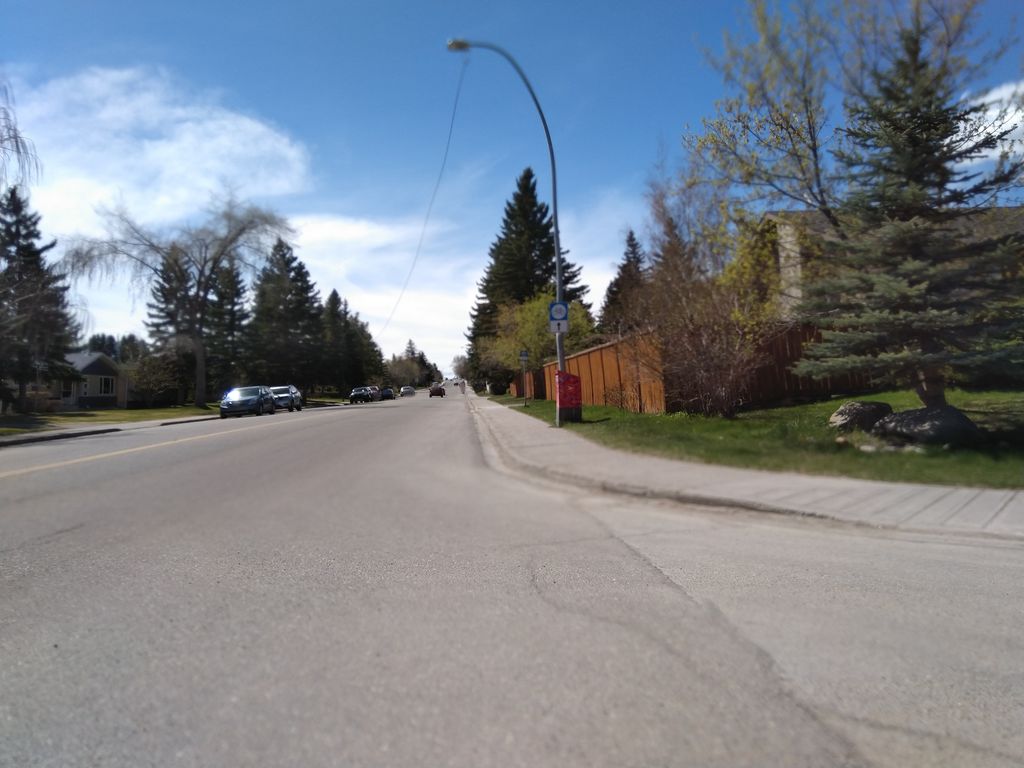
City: calgary